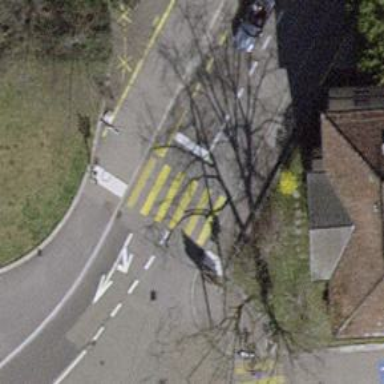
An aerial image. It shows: Road crossing with traffic signals.